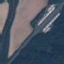
Land use / land cover: Highway